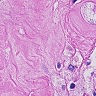
Metastatic tissue present: yes